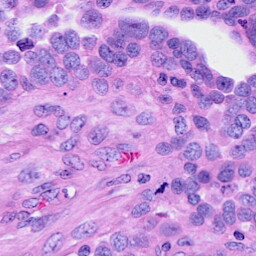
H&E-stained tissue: Ovarian